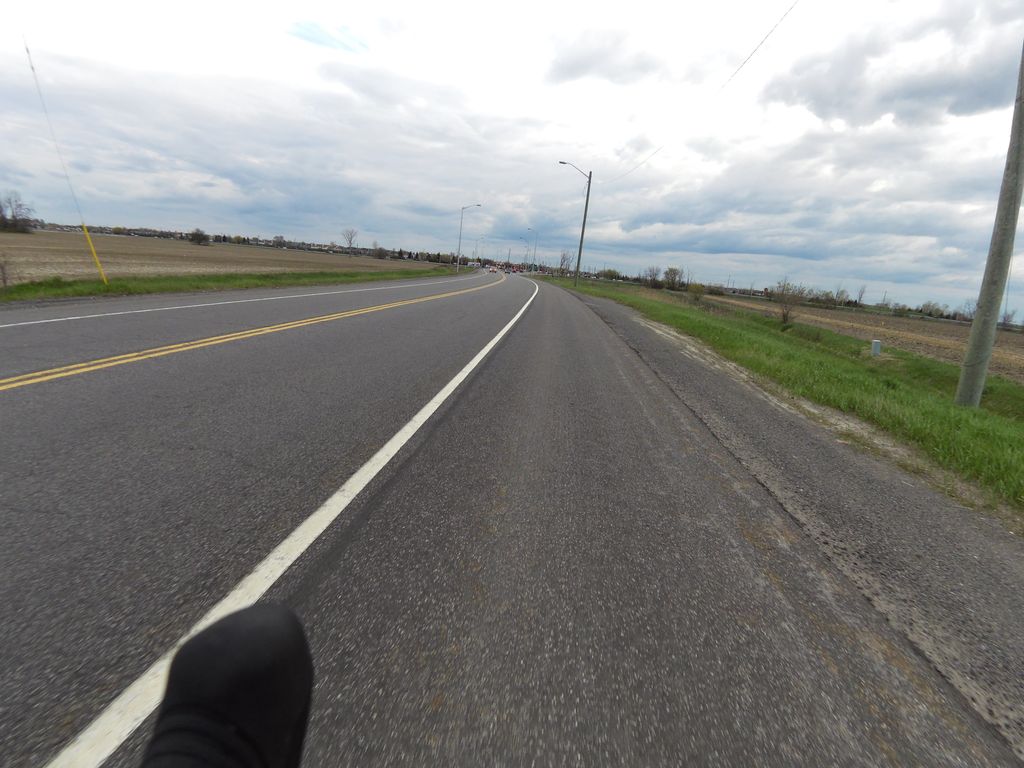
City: ottawa-gatineau